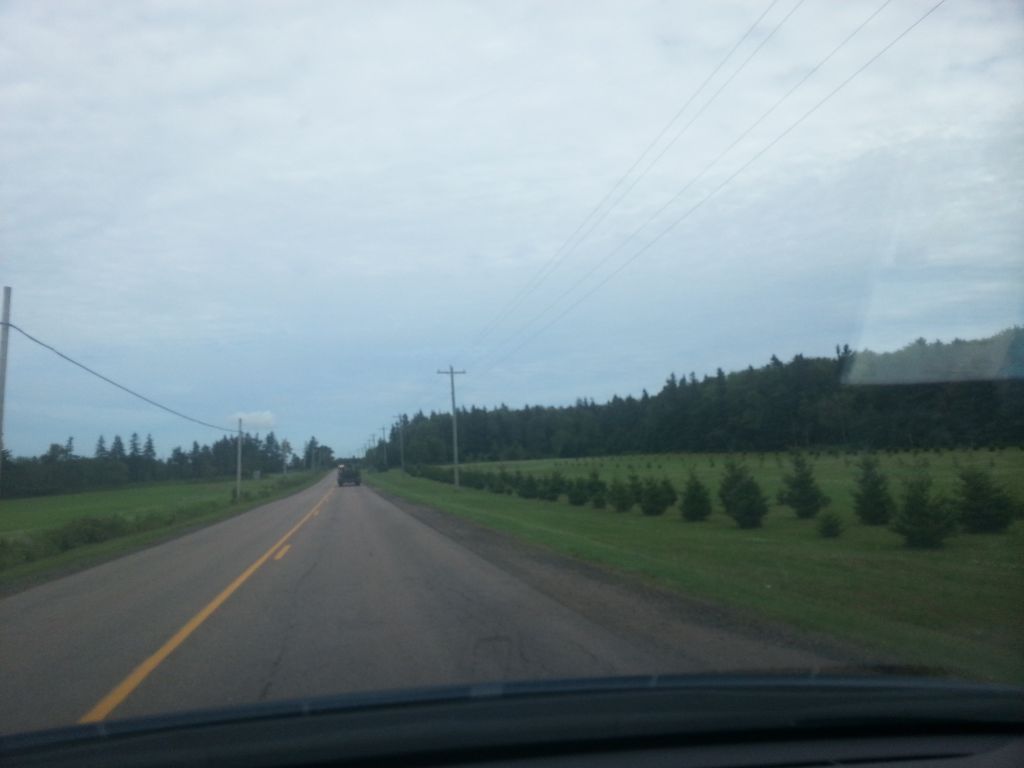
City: charlottetown